Field crop: tomato
Growth stage: 1
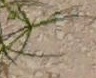
Species: cyperus